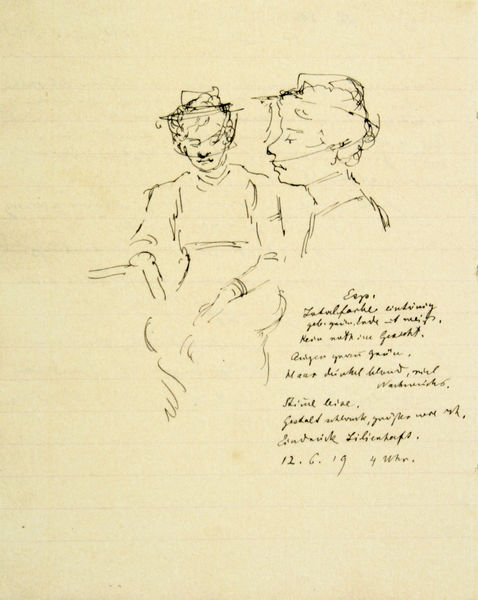
Titel: Mme. d'Esperance
Künstler: Gabriel von Max
Standort: Nürnberg
Institution: Germanisches Nationalmuseum
Schlagwörter: hand, kopf, weiß, frauen, gelb, sitzen, braun, damen, frau, hut, hüte, kleid, nase, profil, schwarz, skizze, zeichnung, schleier, gespräch, mode, rock, porträt, signatur, personen, blatt, frontal, schrift, papier, linien, datum, deutsch, striche, tusche, druck, seite, widmung, text, bleistift, entwurf, tinte, brief, briefpapier, mägde, weltkrieg, uhrzeit, anschreiben